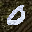
Label: 0